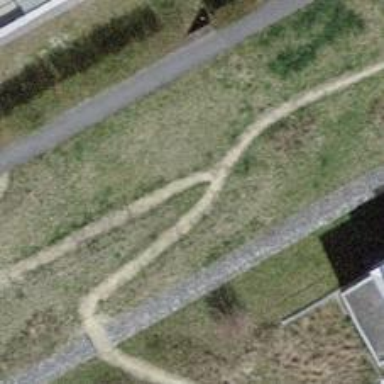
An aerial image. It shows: Cobblestone path.